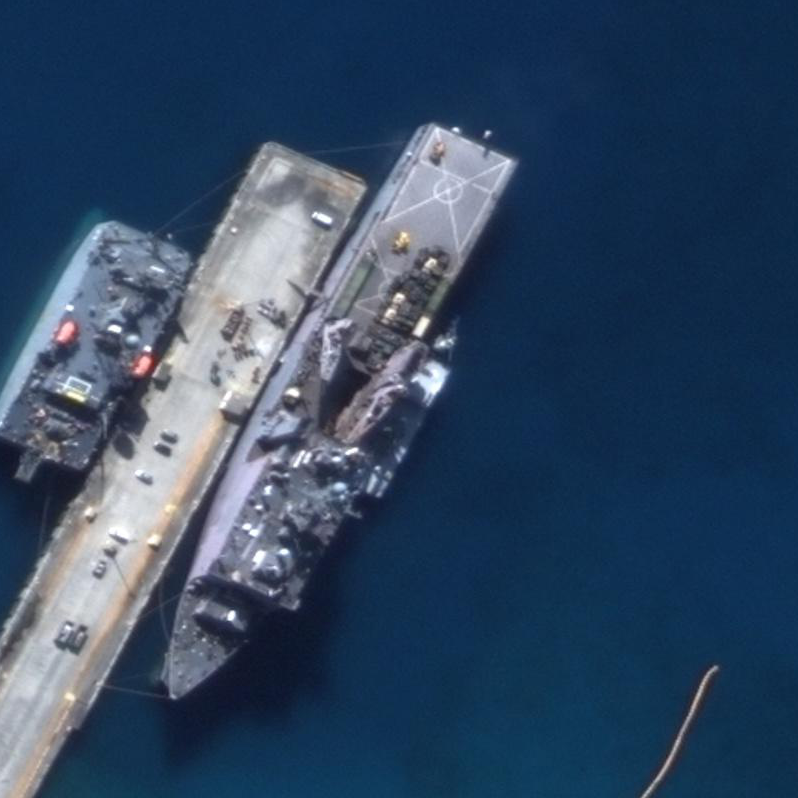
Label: combat